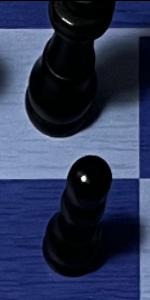
Label: Pawn_Black